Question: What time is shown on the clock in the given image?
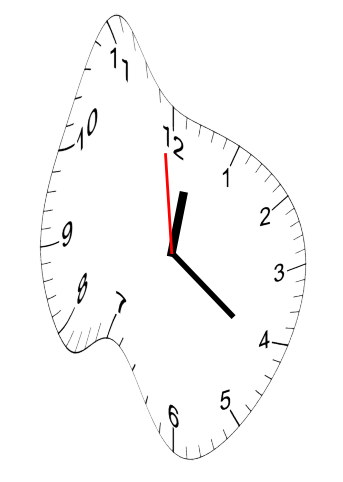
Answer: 12:20:59